Question: I've ran into a nasty NullPointerException in my code, it's nothing too bad, I should be able to fix it quite easily with some breakpoints and "Step Into".
The only problem is, almost all of the debugging options are greyed out for me in Eclipse, I've used them before and they worked fine, but now when I need them the most, they're not working!
I looked on the internet and tried some things like running eclipse with -clean, restarting, opening debug perspective, making sure skip breakpoints were disabled.. None of which worked unfortunately.
I'm guessing it's just me missing something really obvious but any help fixing this would be appreciated.

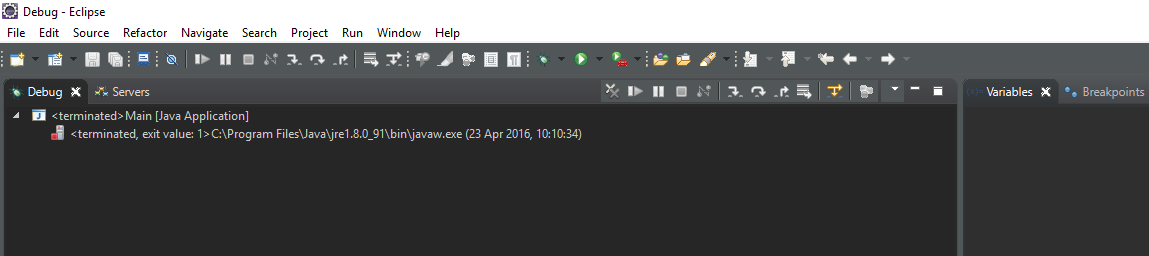
Answer: Well, It says "terminated", so your program must have ended execution.
That's why all the buttons are greyed out.
The exit value is 1, which indicates abnormal end to an execution of a program (program aborted without reaching the end). Try placing breakpoints earlier in the code to find out where it stops executing.